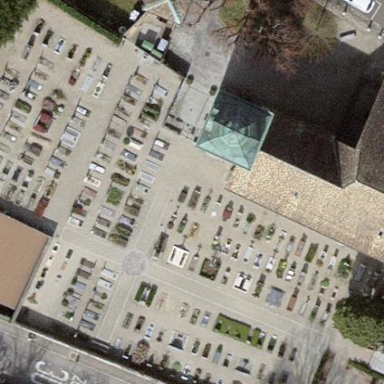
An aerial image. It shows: Cemetery.